Question:
How can I match the given list from the sql result into dictionary?
Here is my code:
'''
import cx_Oracle
con = cx_Oracle.connect('fmstech','fmstech','fmsdev')
cur = con.cursor()
cur.execute("select * from num_prefix where network = 'GLOBE'")
globe = ['639988800000', '639066256904', '<PHONE> 153023']
results = {}
for lines in cur:
results[lines[0]]=lines[1]
globe1 = globe[1][2:5]
if globe1 in results:
print '906 is exist'
else:
print '906 is not exist'
cur.close()
con.close()
'''
but I got the result:'906 is not exist'
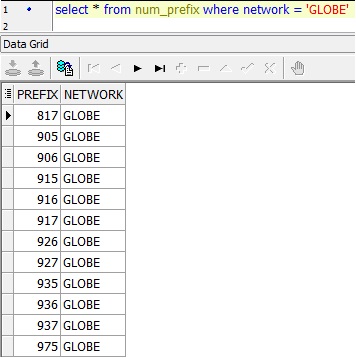
Answer: Solution is this. use 'int()'
'''
globe1 = int(globe[1][2:5])
'''
'''
results = {817: 'globe', 906: 'globe'}
globe = ['639988800000', '639066256904', '<PHONE> 153023']
globe1 = globe[1][2:5]
if globe1 in results:
print '906 is exist'
else:
print '906 is not exist'
'''
o/p
'''
906 is not exist
'''
'''
results = {817: 'globe', 906: 'globe'}
globe = ['639988800000', '639066256904', '<PHONE> 153023']
globe1 = int(globe[1][2:5])
if globe1 in results:
print '906 is exist'
else:
print '906 is not exist'
'''
o/p
'''
906 is exist
'''
In dict the key is number here but where as globel is string in your code. So convert it as NUMBER and compare.